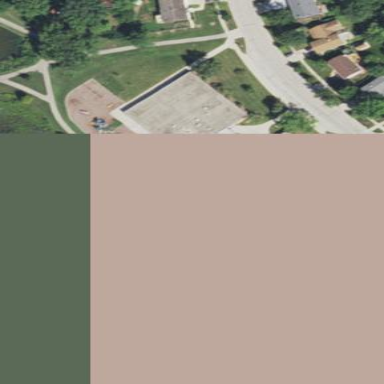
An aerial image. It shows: Asphalt schoolyard for leisure land.